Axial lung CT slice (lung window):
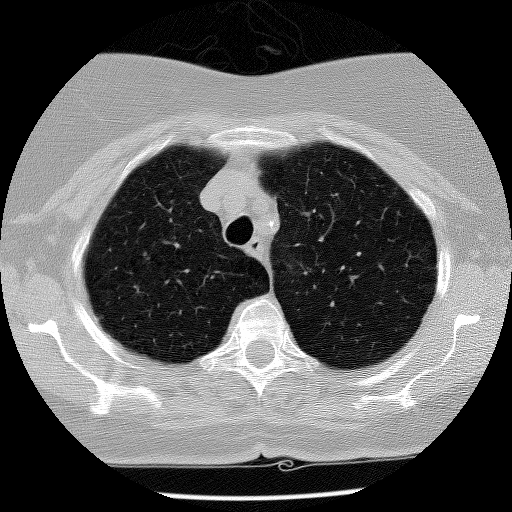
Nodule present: no